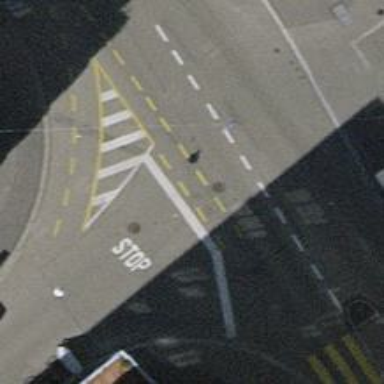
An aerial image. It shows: Tertiary road with asphalt surface. There are sidewalks on both sides and dedicated cycle lane on the left.